Interaction volume radius: 10 \u00c5
Interaction volume height: 50 \u00c5
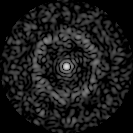
Disorder parameter: 0.8298